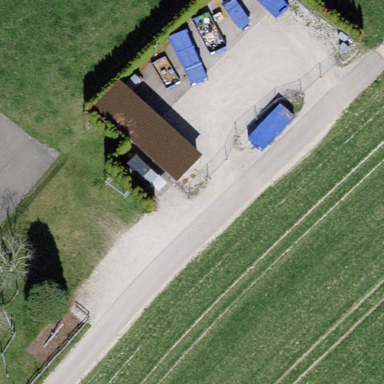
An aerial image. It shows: Recycling center.